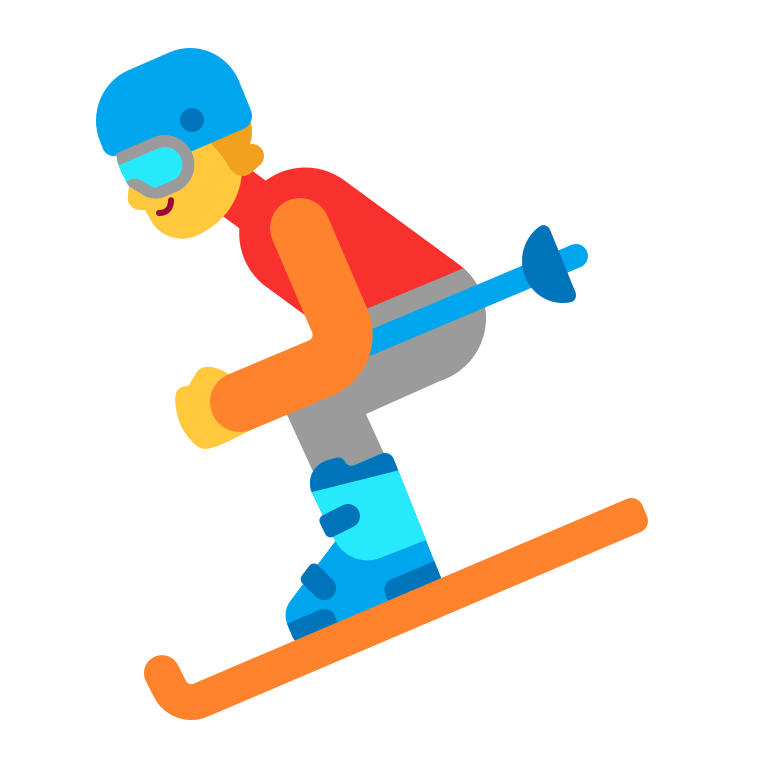
skier flat default